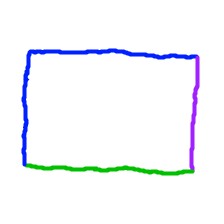
Shape: rectangle